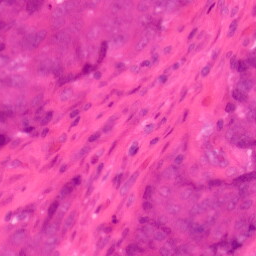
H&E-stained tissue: Colon